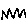
Label: zigzag